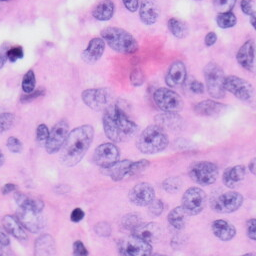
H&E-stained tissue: Skin